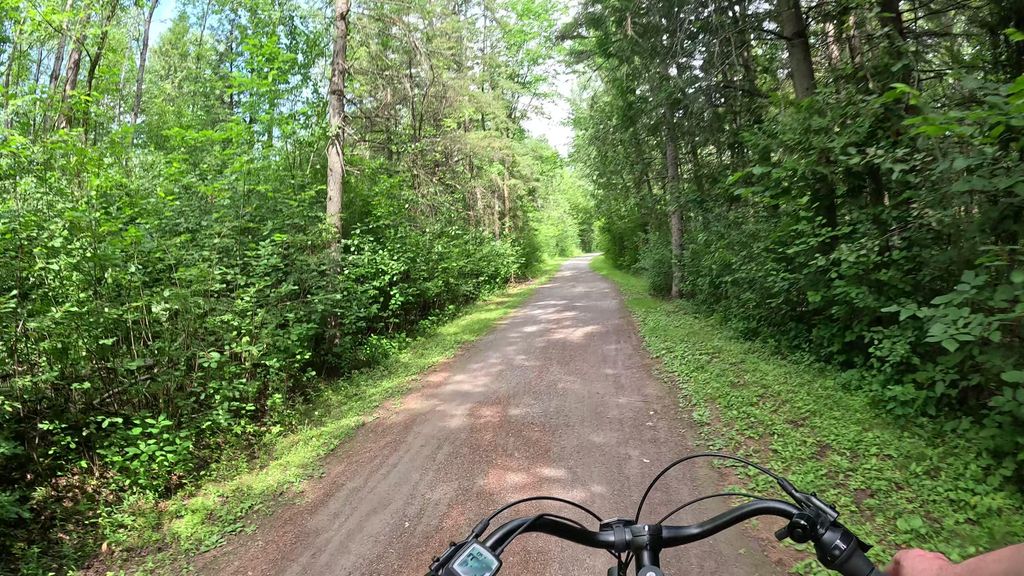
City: ottawa-gatineau